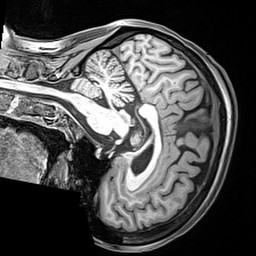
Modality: T1w
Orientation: sagittal
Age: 36
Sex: female
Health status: healthy
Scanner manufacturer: siemens
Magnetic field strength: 3 T
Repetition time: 2.4 s
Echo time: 0.00217 s